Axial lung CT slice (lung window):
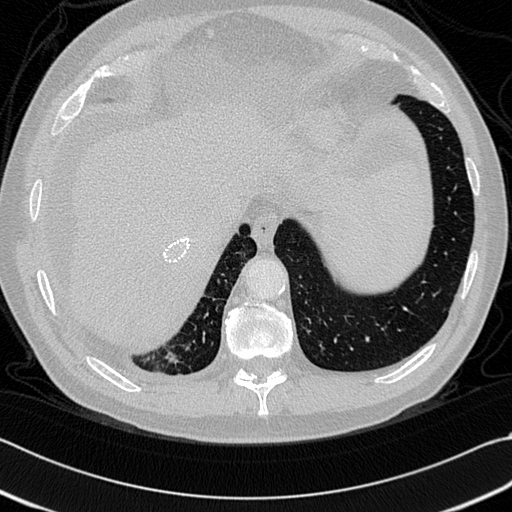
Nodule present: no